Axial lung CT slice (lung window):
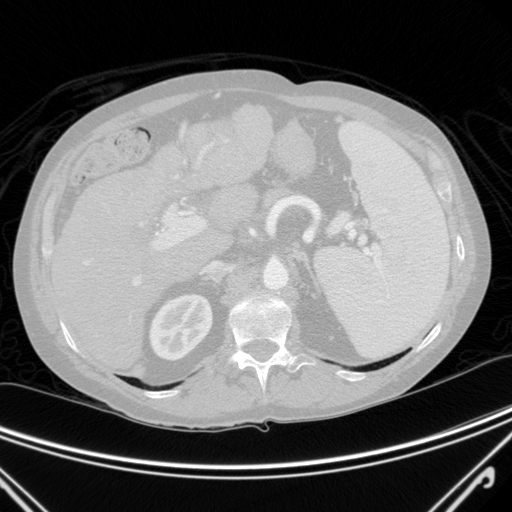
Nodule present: no